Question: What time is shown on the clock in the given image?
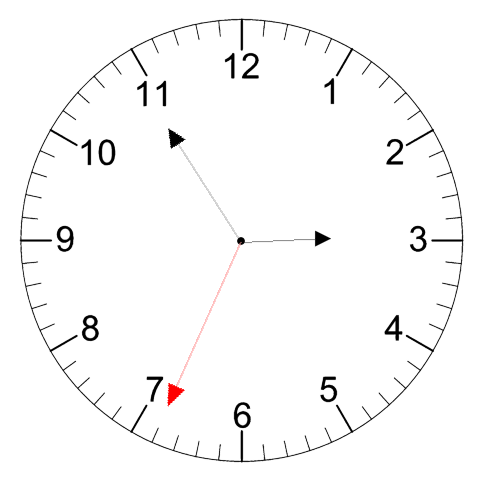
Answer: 02:54:34